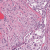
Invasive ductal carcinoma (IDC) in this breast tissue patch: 1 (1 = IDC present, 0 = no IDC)